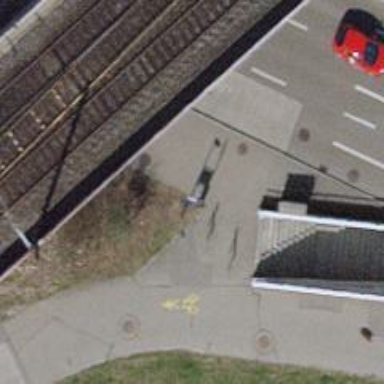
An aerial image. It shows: Double cycle barrier.